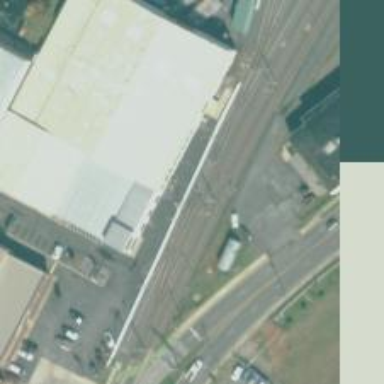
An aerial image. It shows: Light rail service yard with electrified contact lines.